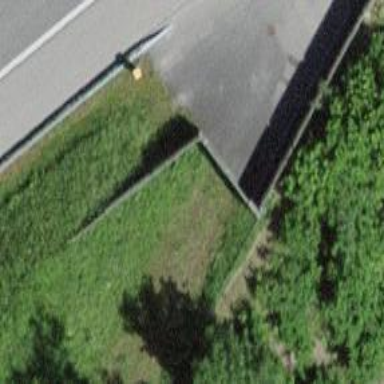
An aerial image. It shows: Gate.